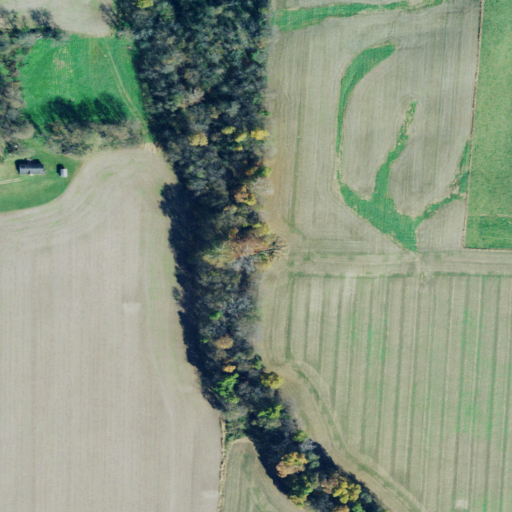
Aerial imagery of valley in Ohio named Preston Hollow containing cultivated crops, deciduous forest, pasture, open development, and low intensity development